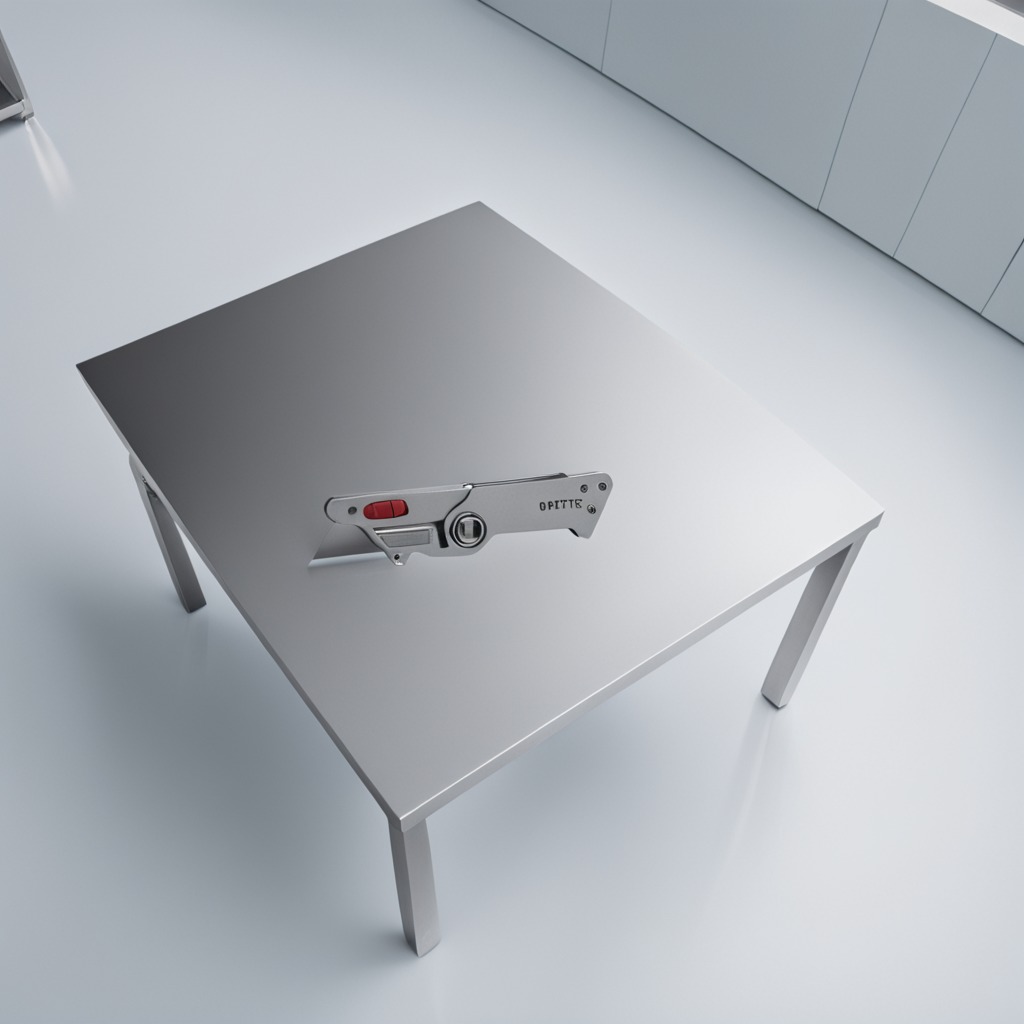
A utility knife is lying on the stainless steel table in a high-end prototyping lab.